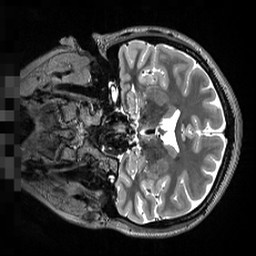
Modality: T2w
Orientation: coronal
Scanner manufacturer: siemens
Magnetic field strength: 3 T
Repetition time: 3.2 s
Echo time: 0.564 s